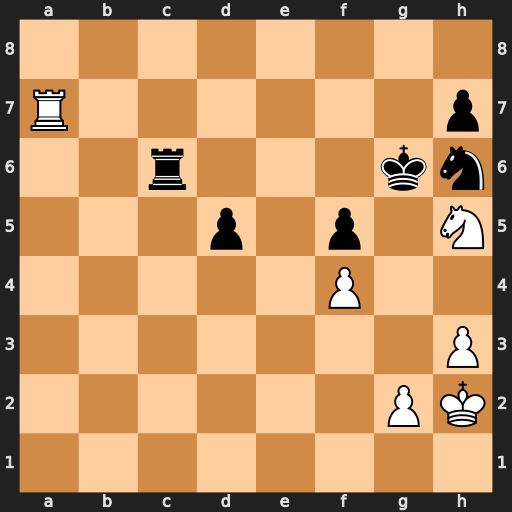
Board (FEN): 8/R6p/2r3kn/3p1p1N/5P2/7P/6PK/8
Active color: w
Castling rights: -
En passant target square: -
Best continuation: Rg7+ Kxh5 Rg5+ Kh4 g3#